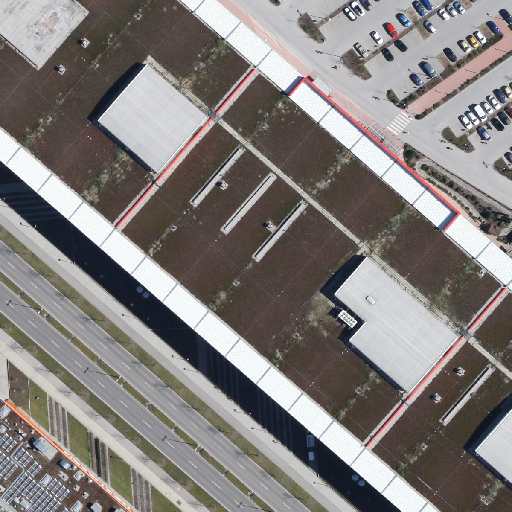
Referring expression: road marking